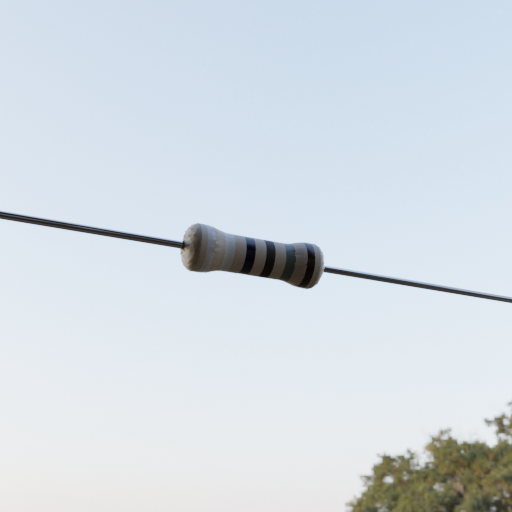
Resistor colour bands (in order): white, white, black, black, gray, black